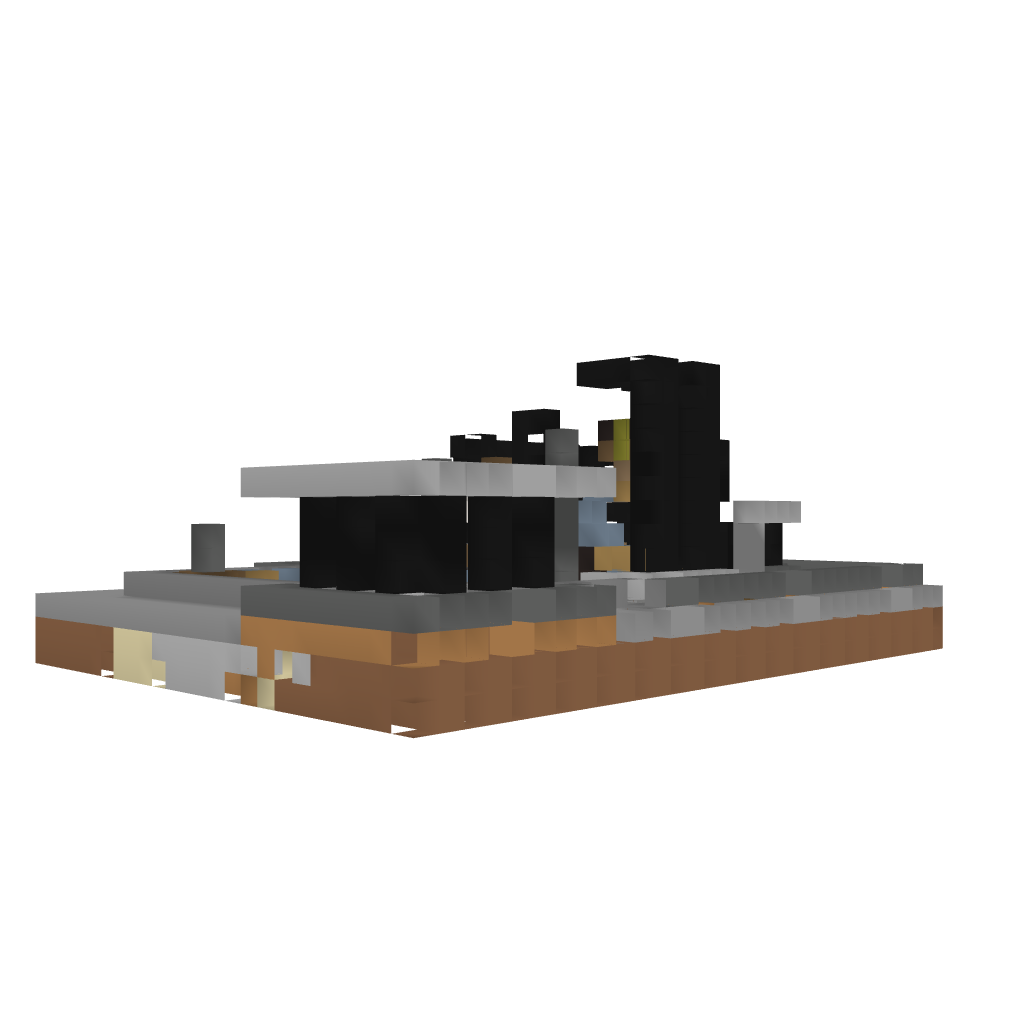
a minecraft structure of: Simple Modern House